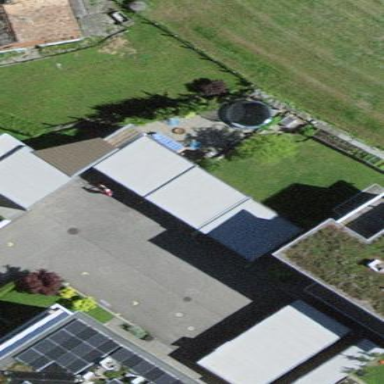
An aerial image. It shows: View of roof of building.